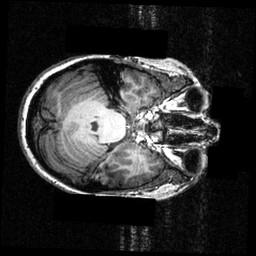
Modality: T1w
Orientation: axial
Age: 28
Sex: female
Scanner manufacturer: siemens
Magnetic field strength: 3.951 T
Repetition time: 1.5 s
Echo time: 0.00335 s